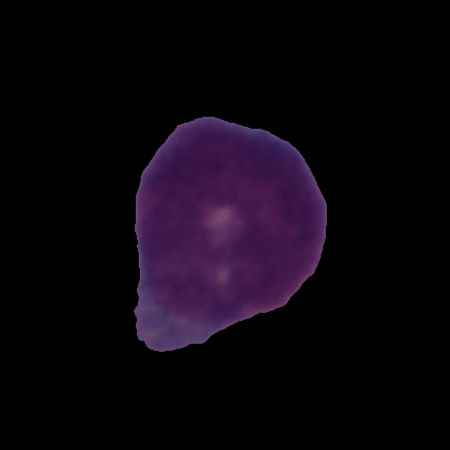
Label: cancer